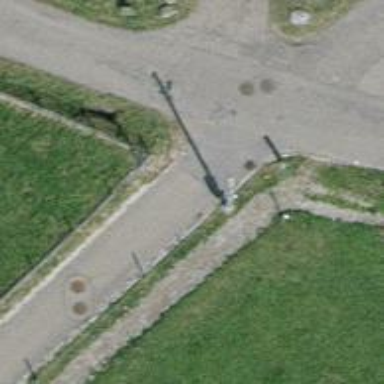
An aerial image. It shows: Pole serving as support.